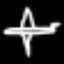
Label: airplane